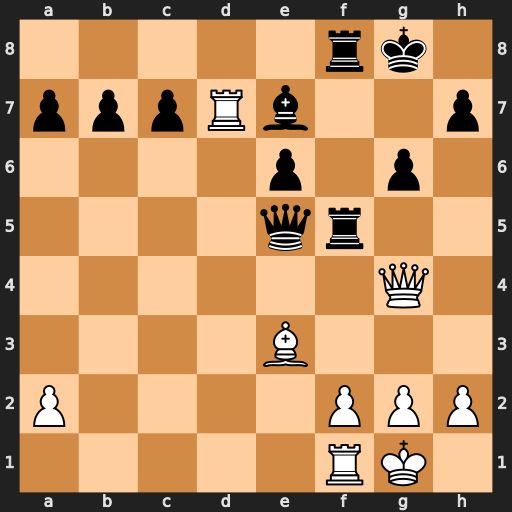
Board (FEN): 5rk1/pppRb2p/4p1p1/4qr2/6Q1/4B3/P4PPP/5RK1
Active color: w
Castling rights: -
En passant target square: -
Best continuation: Rxe7 Qd6 Bg5 h6 Bxh6